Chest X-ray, AP view. Patient: 39 years old, sex F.
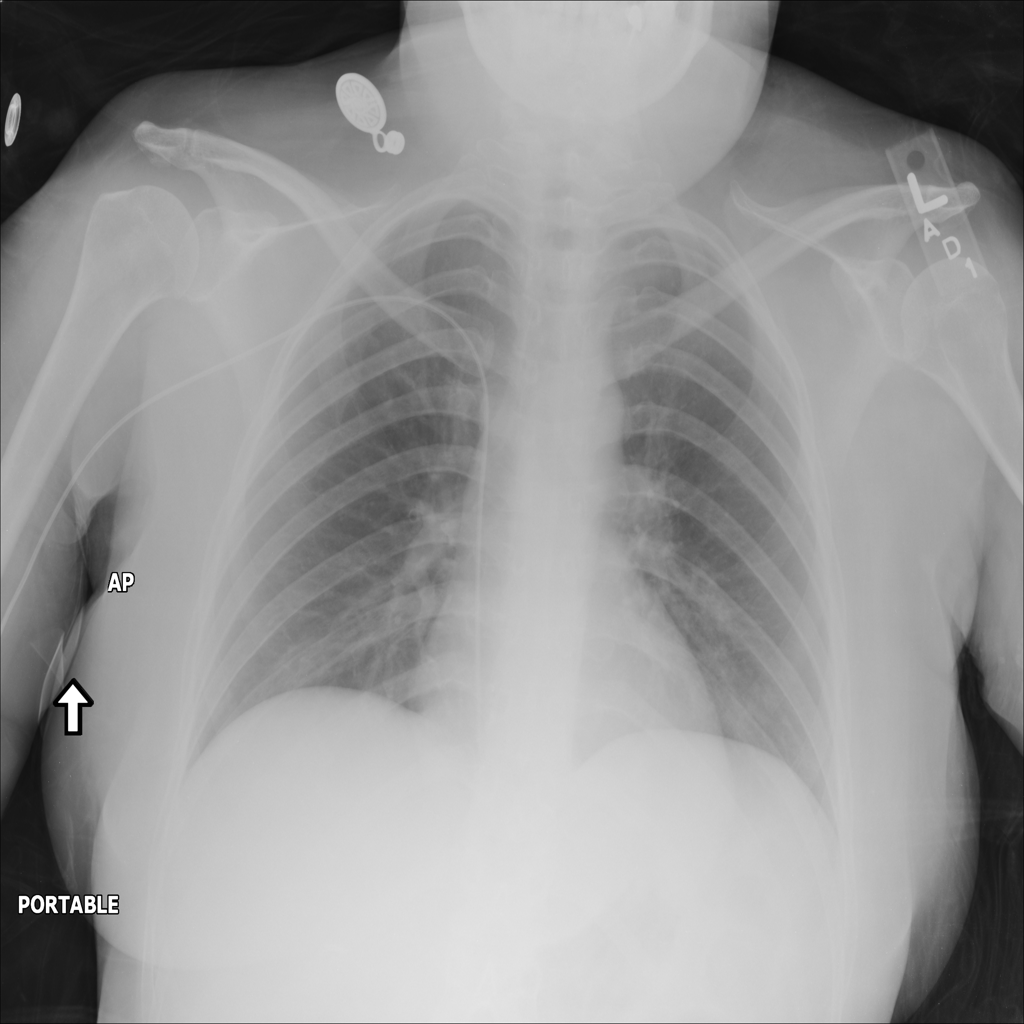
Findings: No Finding